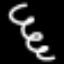
Label: squiggle